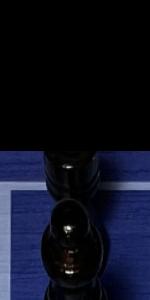
Label: Rook_Black